Question: I've got a Table view and it's the child of the View ( see the IB hierarchy ) :

I want to start customizing the tableCells, so I assume I'll have to add a tableViewController . Where would I start in this instance ? the TableViewcontroller can't be a child of the MainViewController, can it ?
Cheers,
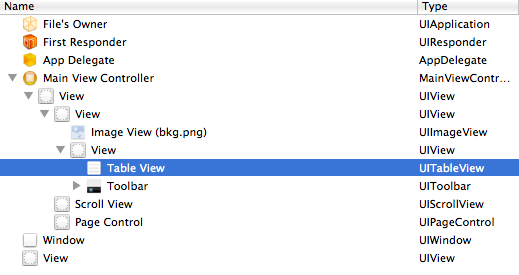
Answer: You would need to add a table view controller at the top level.
Then drag connections from the table to the controller of datasource and delegate
Then drag connections from the controller to the view for "view"
Then change the class of the controller you added (it's the last tab in the inspector) to your custom UITableViewController class (if you don't subclass it it does nothing)
Then make sure that you somehow retain the controller when the nib is loaded. Easiest way is with an IBOutlet in the file's owner.
Sorry if this is a bit general, but the specifics would consume pages. I don't recommend this approach unless you have some experience with this and know what most of the above means, in which case it's possible and sometimes desirable to do this, and good job if you do.
The easiest method, if you just want a simple table view, no special circumstances, is to use the File>New File>UITableViewController with xib for user interface, then go from there with the file it makes, but that isn't your question, so I have answered as best I can.